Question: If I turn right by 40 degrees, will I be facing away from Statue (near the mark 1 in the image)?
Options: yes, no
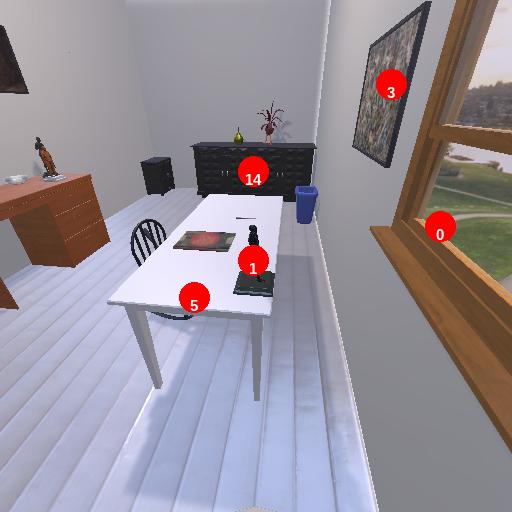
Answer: yes